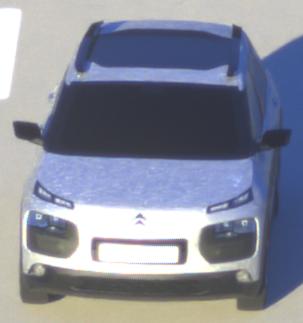
Make: Citroen
Model: C4 Cactus PureTech 75
Detailed model: C4 Cactus
Model produced from: 2014/09
Model produced until: 2015/03
Doors: 5
Color: white
Road condition: dry road
Daytime: sunrise or sunset
Contrast: medium contrast